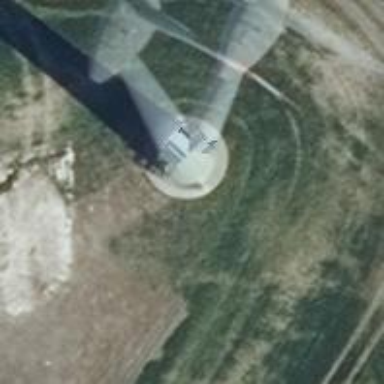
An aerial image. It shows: Wind generator powered by horizontal axis wind turbine.